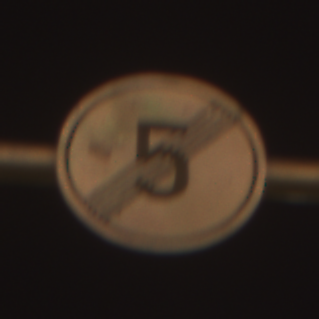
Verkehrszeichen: EndeGeschwindigkeit5
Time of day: Night
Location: Outdoor (Urban)
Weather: Clear
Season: NotSpecified
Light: Artificial